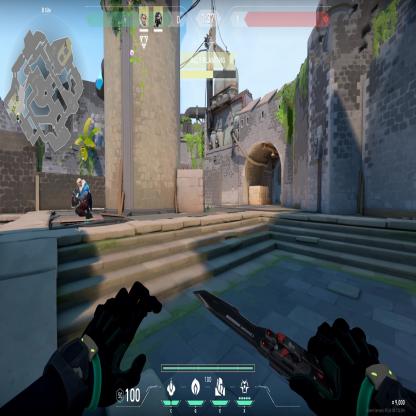
Label: teammate